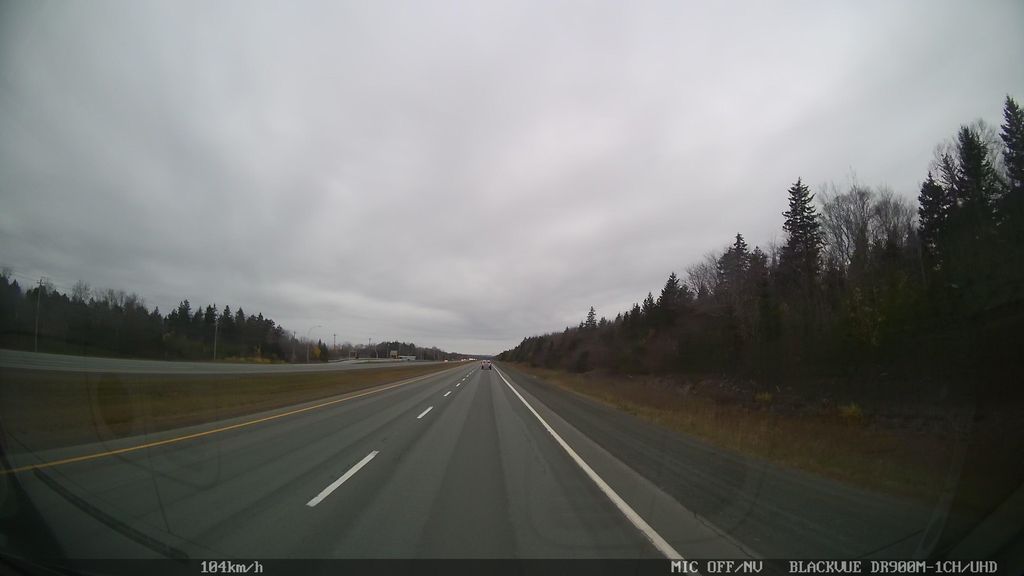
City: halifax